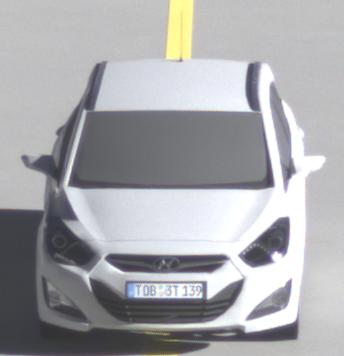
Make: Hyundai
Model: i40 Kombi 1.6 GDI
Detailed model: i40 (VF) Kombi
Model produced from: 2012/08
Model produced until: 2013/09
Doors: 5
Color: white
Road condition: dry road
Daytime: morning or afternoon
Contrast: high contrast